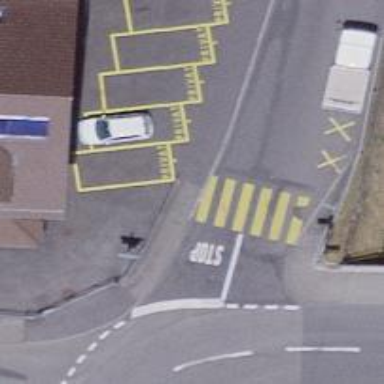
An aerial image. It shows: Marked road crossing.